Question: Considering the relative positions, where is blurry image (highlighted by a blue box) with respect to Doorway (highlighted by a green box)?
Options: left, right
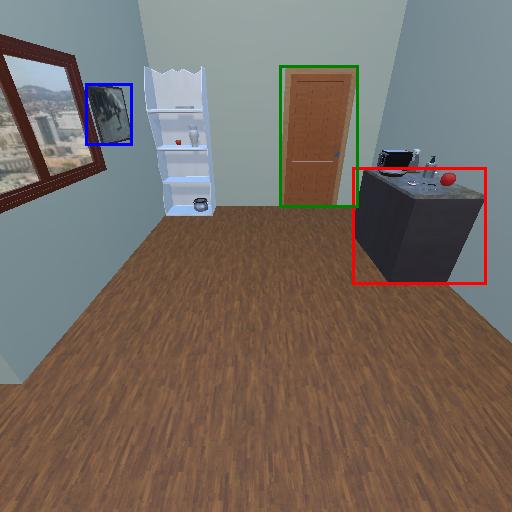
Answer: left